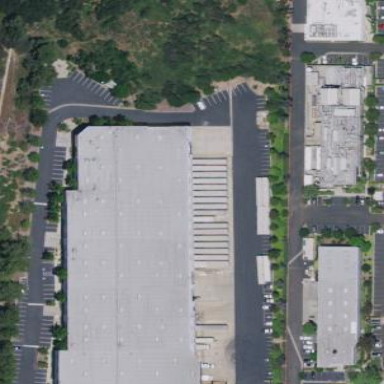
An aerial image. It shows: Industrial building.